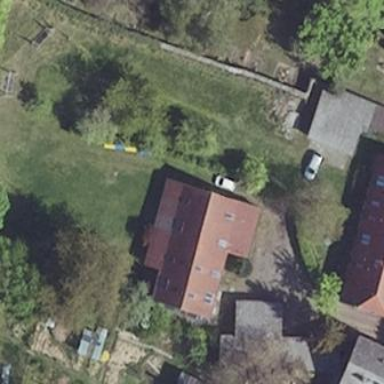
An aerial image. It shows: Hostel building.